Interaction volume radius: 5 \u00c5
Interaction volume height: 10 \u00c5
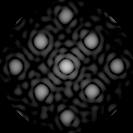
Disorder parameter: 0.1189